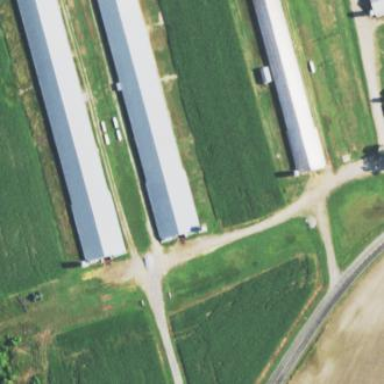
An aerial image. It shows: Farm auxiliary building.